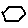
Label: hexagon